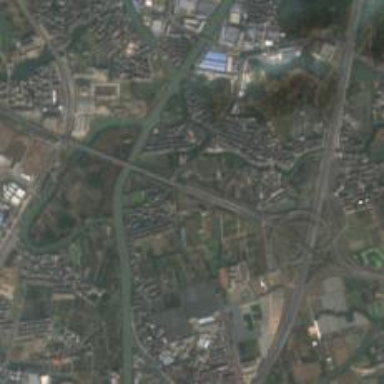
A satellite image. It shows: Motorway junction.